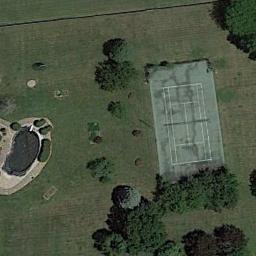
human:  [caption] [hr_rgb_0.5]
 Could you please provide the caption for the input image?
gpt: The tennis court is on the grass next to some trees .

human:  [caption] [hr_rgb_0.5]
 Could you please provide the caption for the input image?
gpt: Many trees are near the tennis courts .

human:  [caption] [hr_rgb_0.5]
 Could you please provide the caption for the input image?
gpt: There is a small tennis court in the upper left corner .

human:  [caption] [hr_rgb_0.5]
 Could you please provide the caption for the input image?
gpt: There are many bushes near the tennis court on the lawn .

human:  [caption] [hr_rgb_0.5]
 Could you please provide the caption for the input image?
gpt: The tennis court is on a green meadow .